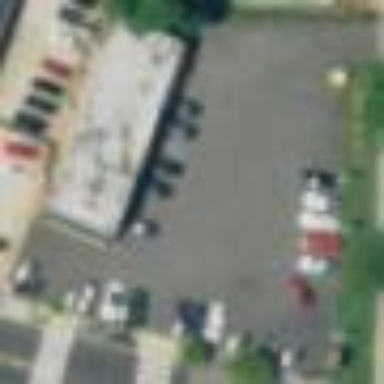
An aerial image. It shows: Parking area.